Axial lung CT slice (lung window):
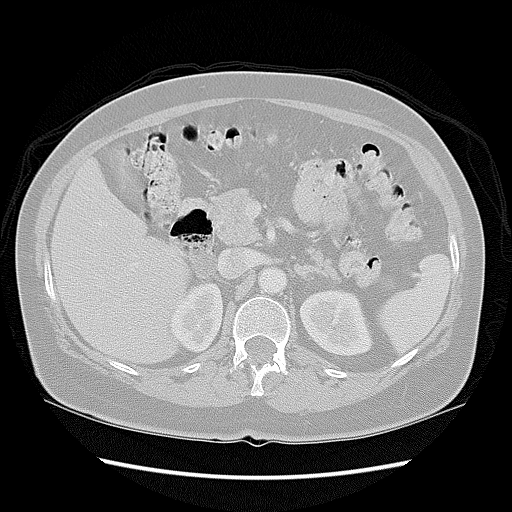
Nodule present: no